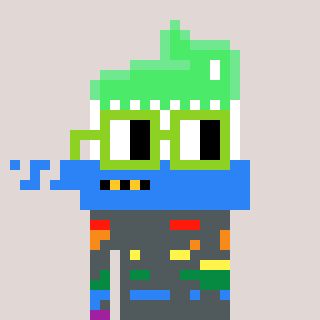
a pixel art character with square light green glasses, a toothbrush-shaped head and a bege-colored body on a warm background